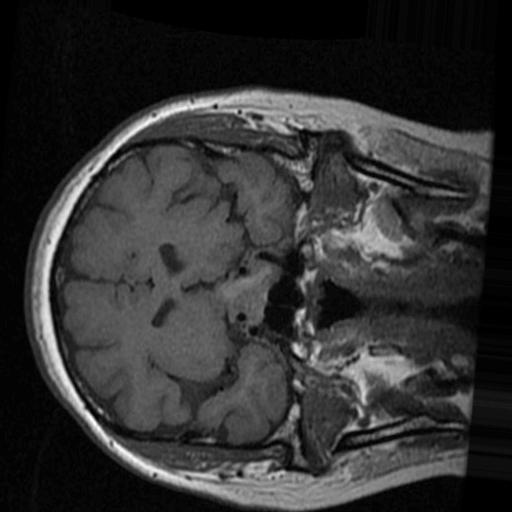
Label: brain_tumor